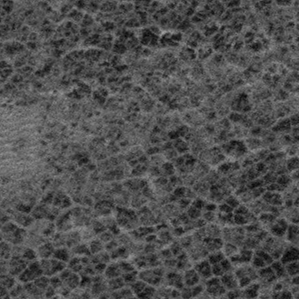
Label: frost